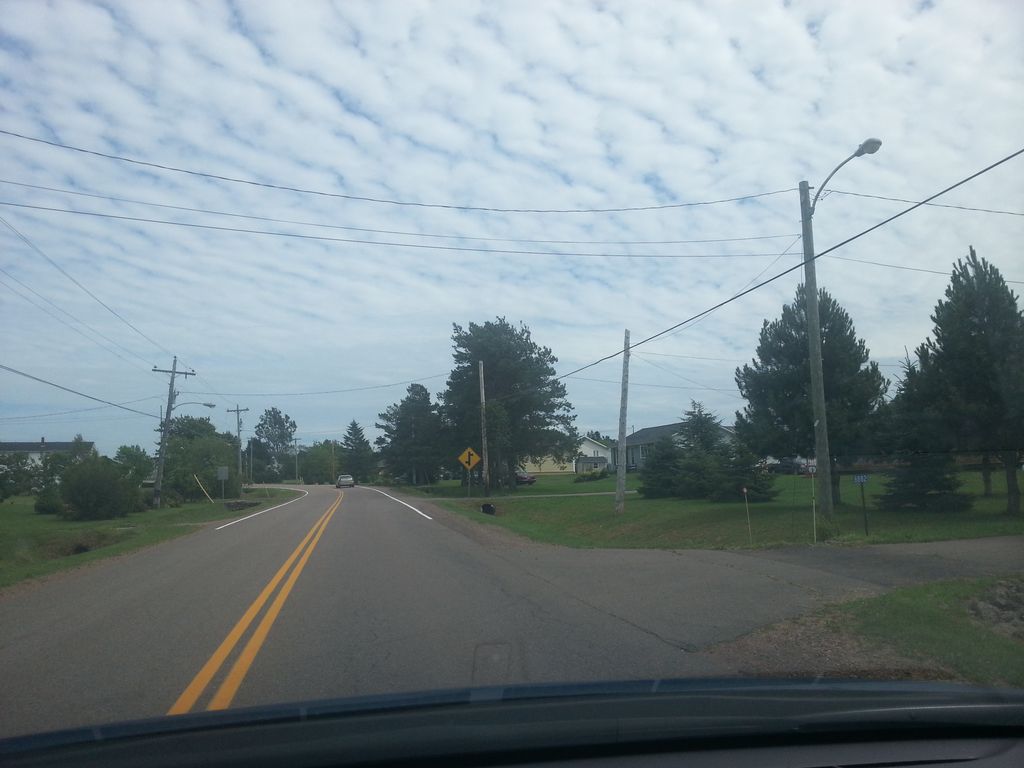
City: charlottetown